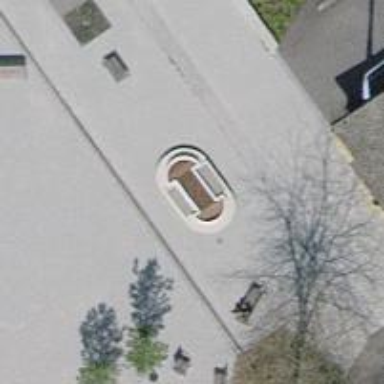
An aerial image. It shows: Fountain.